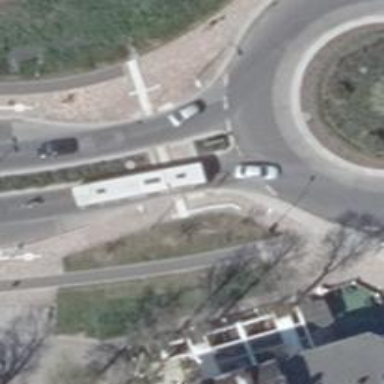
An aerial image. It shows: Unmarked road crossing.